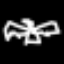
Label: angel